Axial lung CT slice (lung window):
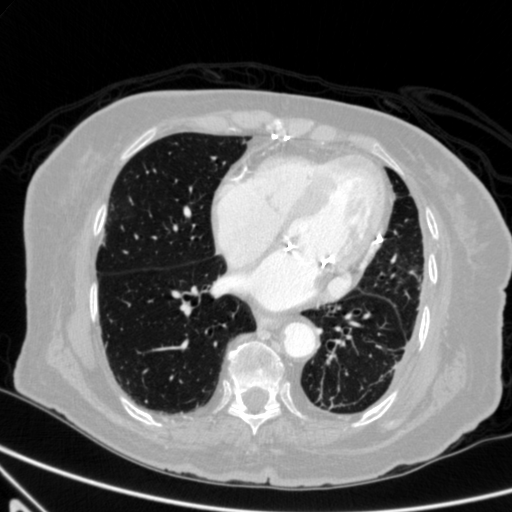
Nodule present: no